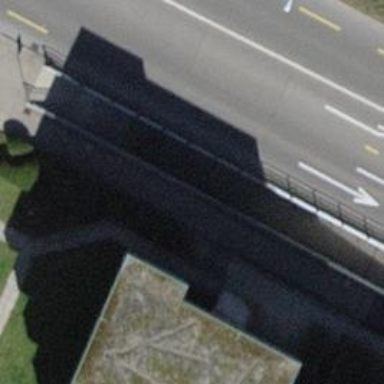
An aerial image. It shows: Footway passing through tunnel.